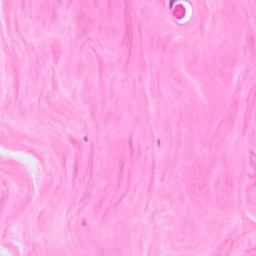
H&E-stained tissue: Breast